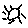
Label: sun